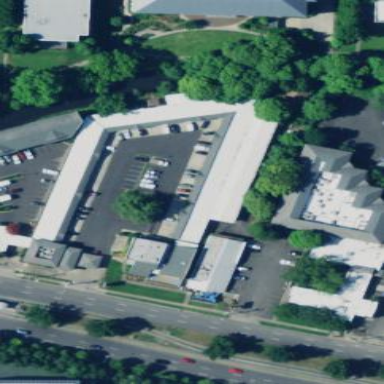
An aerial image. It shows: Close-up view of roof part of building.